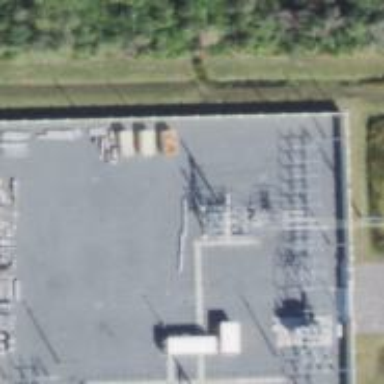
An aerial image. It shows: Switch for power supply.